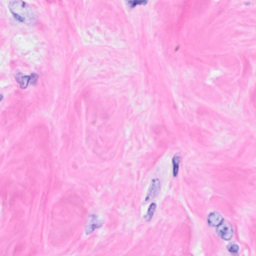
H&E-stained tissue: Breast